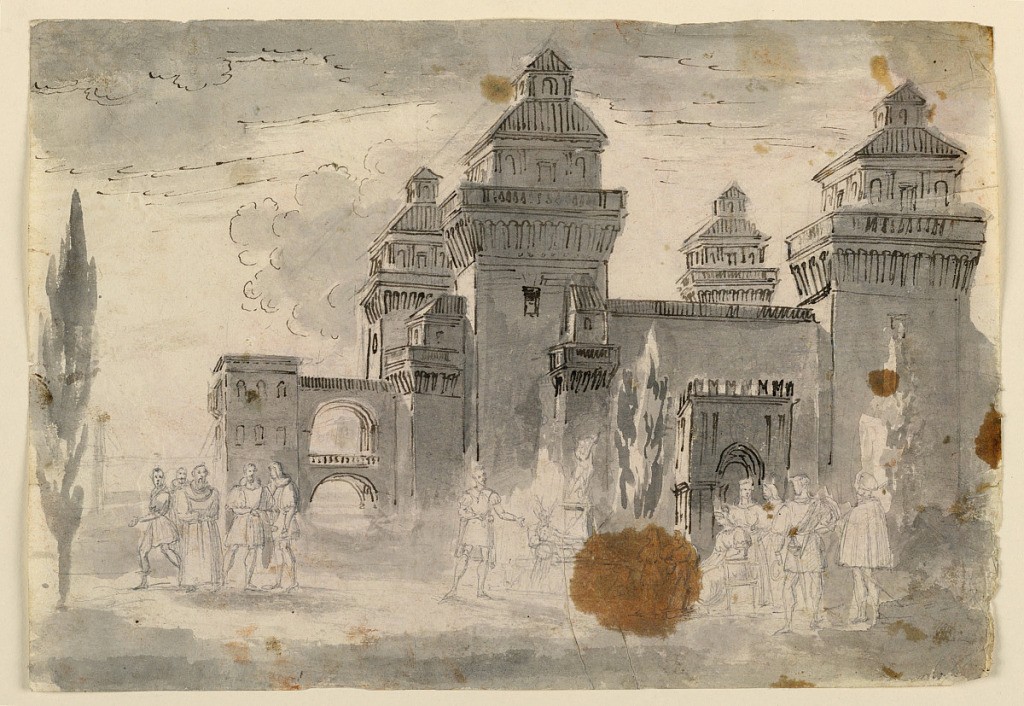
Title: Stage Design, View of Castle
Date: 1810–1820
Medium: Pen and brown ink, brush and sepia wash, graphite on paper
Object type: Drawing
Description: Horizontal rectangle. Square castle with towers at the corners. Unfinished figures acting in the foreground. The action takes place before the ducal castle of Ferrara, probably indicating a play about the Este family.